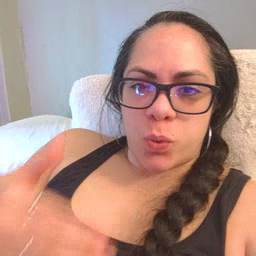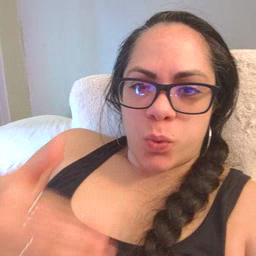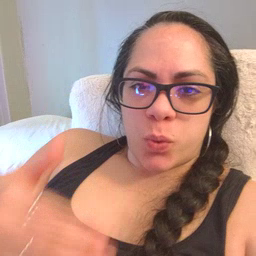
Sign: bedroom